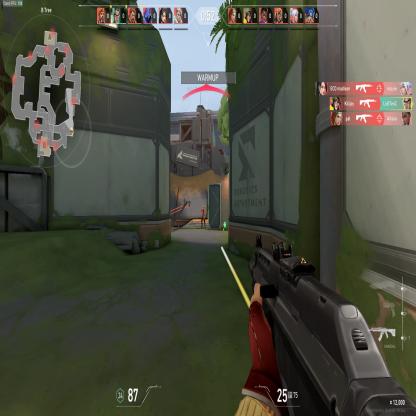
Label: enemy